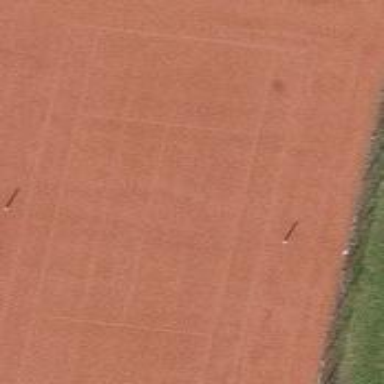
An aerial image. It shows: Clay tennis court in leisure land pitch.